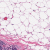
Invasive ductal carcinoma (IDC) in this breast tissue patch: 0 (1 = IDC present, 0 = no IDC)